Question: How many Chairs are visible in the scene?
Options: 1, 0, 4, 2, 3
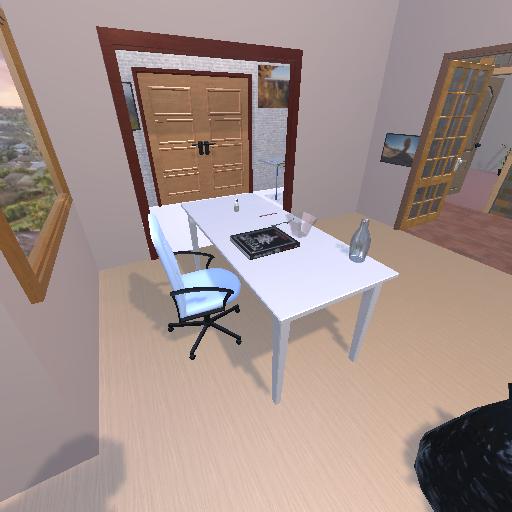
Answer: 1